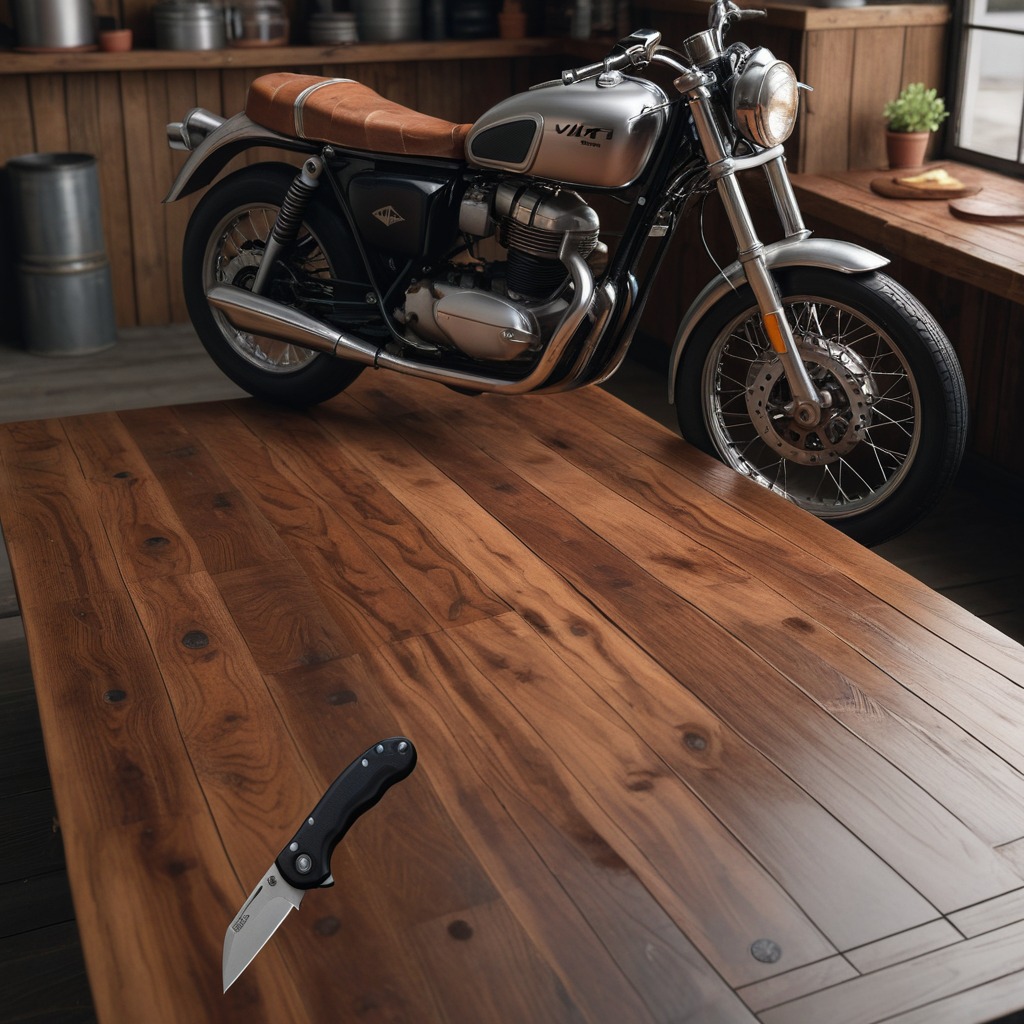
A utility knife lying on an oil-spilled wooden table in a vintage motorcycle garage